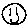
Label: smiley face